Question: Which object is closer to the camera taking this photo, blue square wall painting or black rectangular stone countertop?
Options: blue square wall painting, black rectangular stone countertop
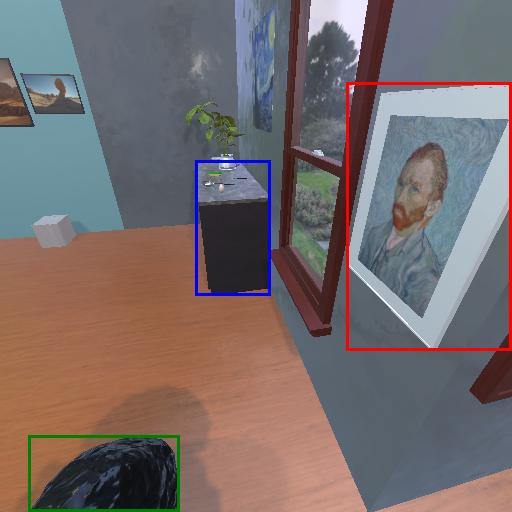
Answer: blue square wall painting